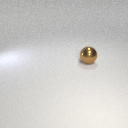
large brown metal sphere